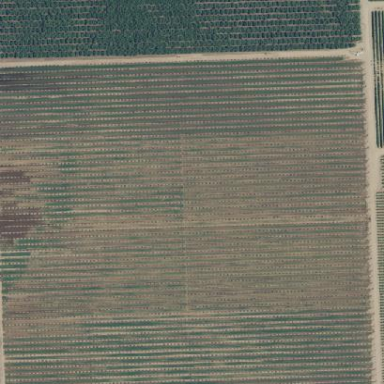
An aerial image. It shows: Orchard with field cropland.